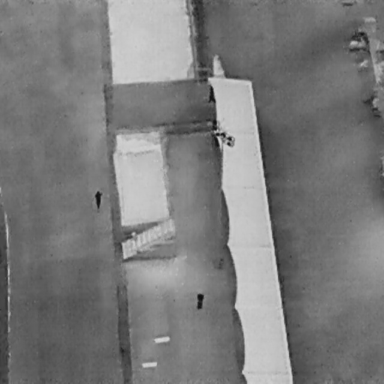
There are four objects shown in the infrared image, including two People, and two Bicycles.